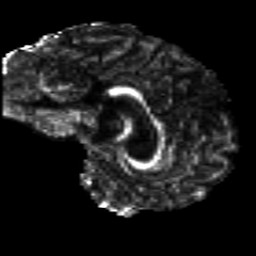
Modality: FA
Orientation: sagittal
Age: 25
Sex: female
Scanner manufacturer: siemens
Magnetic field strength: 3 T
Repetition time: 8.8 s
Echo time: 0.085 s